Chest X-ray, PA view. Patient: 28 years old, sex F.
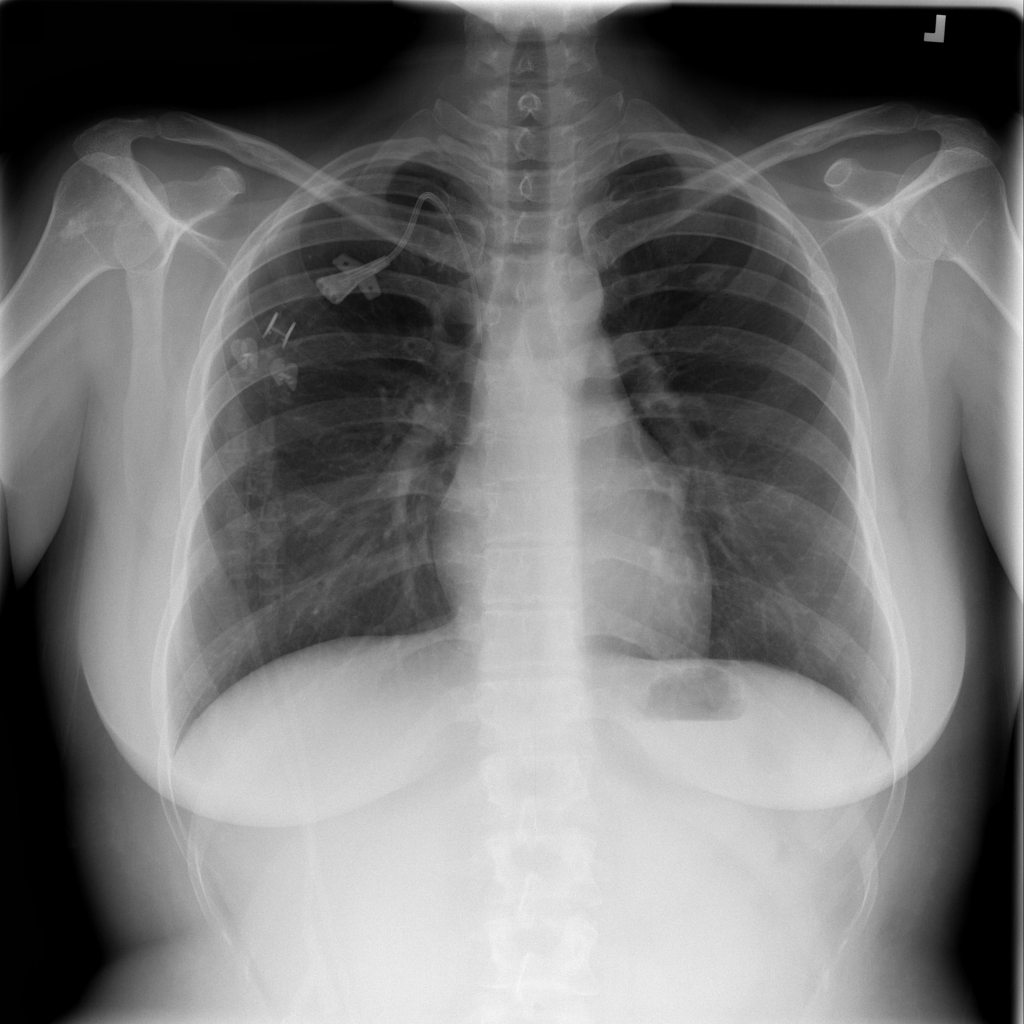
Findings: No Finding